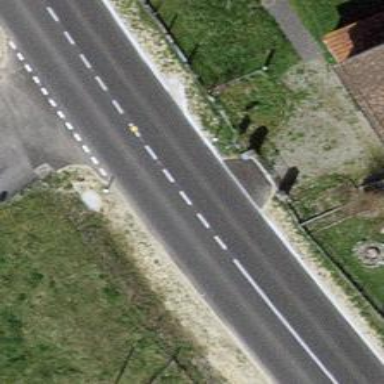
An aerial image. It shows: Bus stop equipped with public transport stop position.